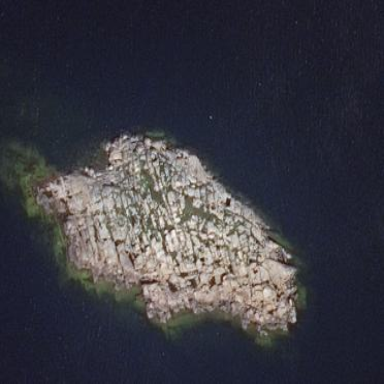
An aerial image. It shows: Islet along the natural coastline.